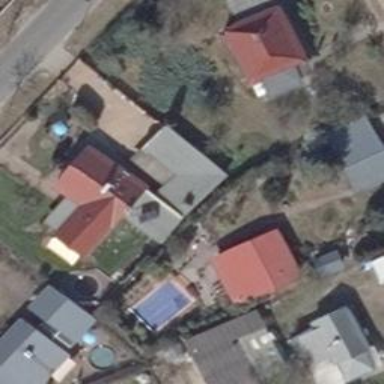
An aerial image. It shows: Gabled roof house.